Interaction volume radius: 10 \u00c5
Interaction volume height: 15 \u00c5
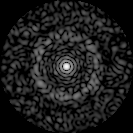
Disorder parameter: 0.8363